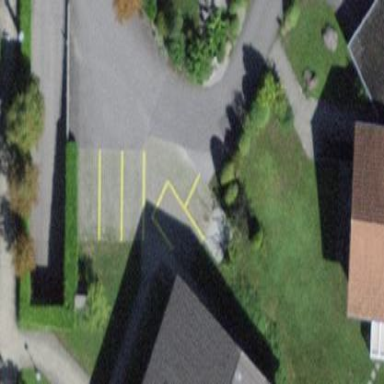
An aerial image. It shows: Parking area with surface.